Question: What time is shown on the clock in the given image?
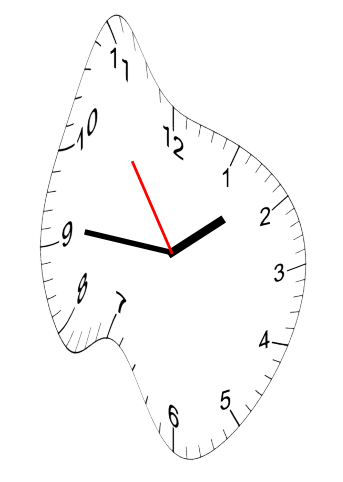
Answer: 01:45:54